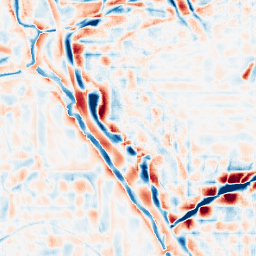
Category: wavelet
Decomposition family: wavelet_biorthogonal
Decomposition parameters: wavelet: bior2.4
level: 4
Upsampling method: fft_zeropad
Upsampling parameters: scale: 8
Upsampling scale: 8